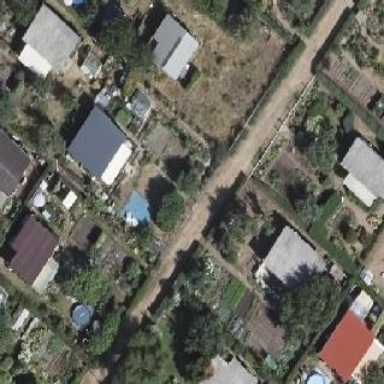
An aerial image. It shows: Plot in the allotments.